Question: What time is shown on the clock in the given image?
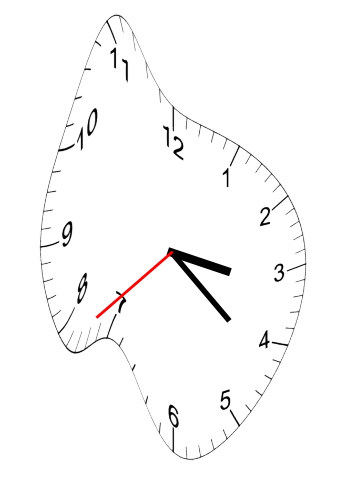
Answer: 03:21:38